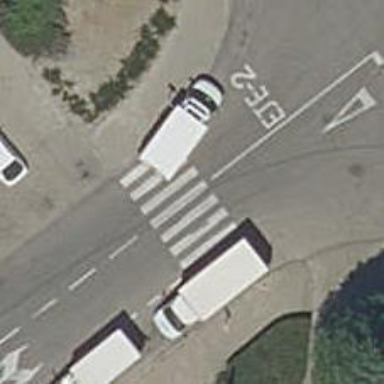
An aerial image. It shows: Zebra crossing on the road.